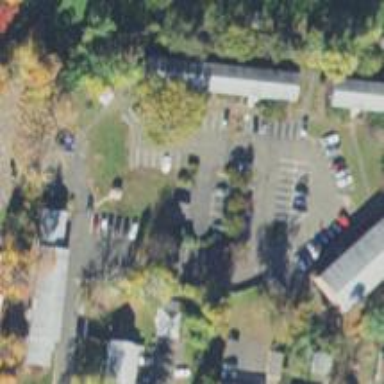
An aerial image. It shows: Parking area with surface.